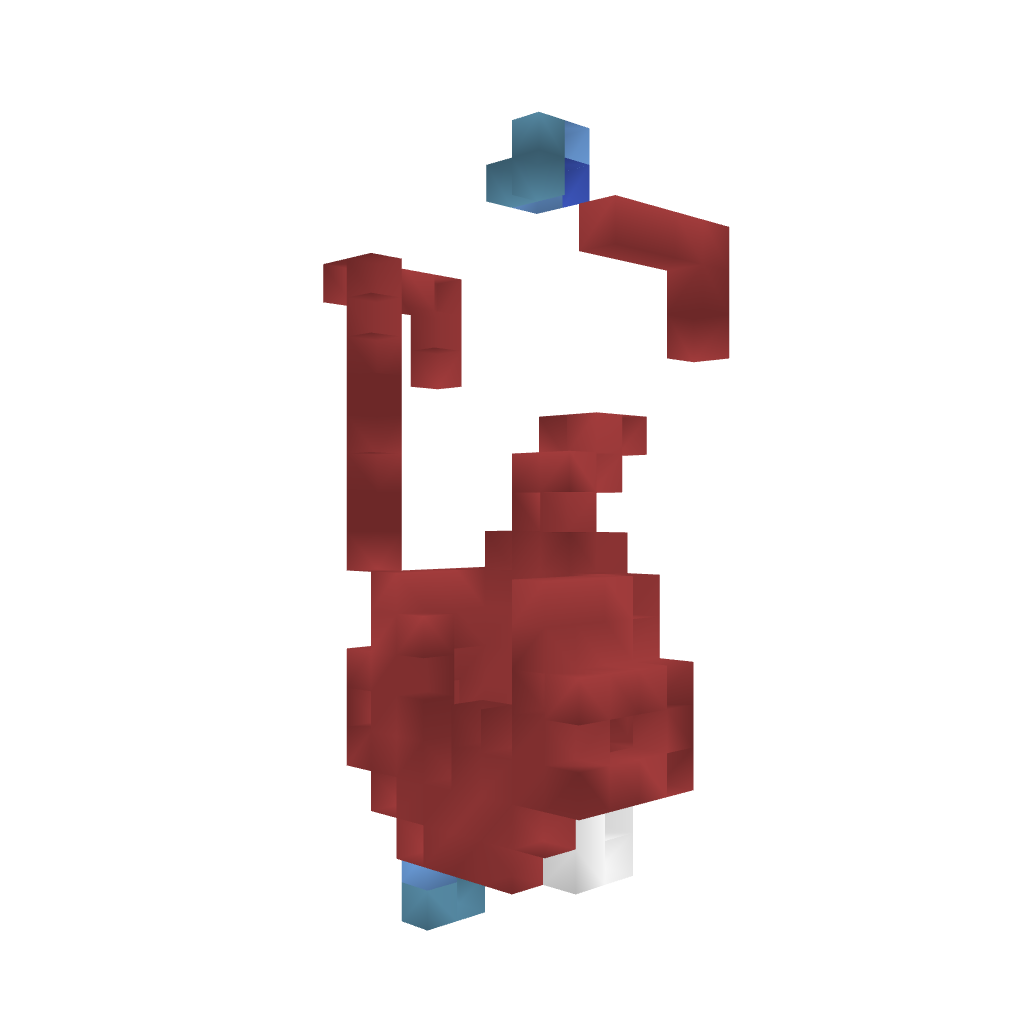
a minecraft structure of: Pamela Statue bad low quality